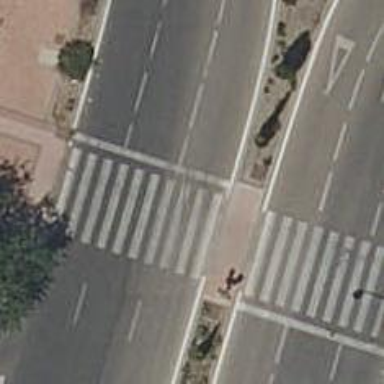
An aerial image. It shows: Road crossing with traffic signals.